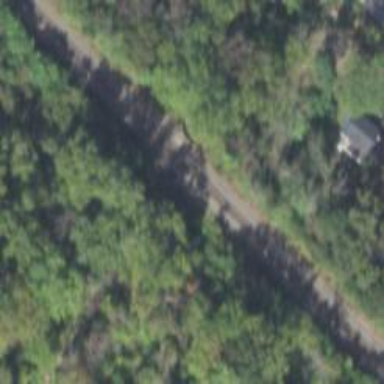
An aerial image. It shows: Bridge over railway line.